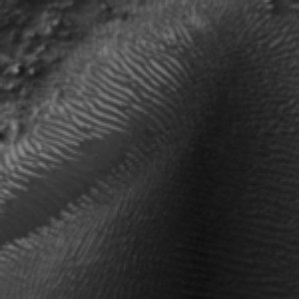
Label: frost